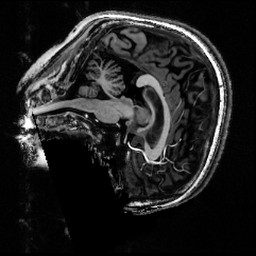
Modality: T1w
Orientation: sagittal
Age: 27
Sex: female